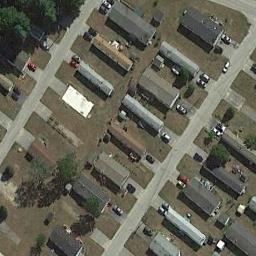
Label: mobile_home_park